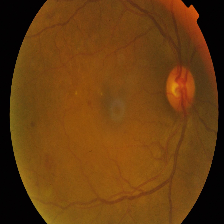
Diabetic retinopathy grade: Proliferative DR